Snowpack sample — Buffalo Mountain, Silverthorne, Colorado, USA (2/22/26, 2:02 PM MST)
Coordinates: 39.622, -106.113
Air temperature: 33 °F
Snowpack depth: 63 cm
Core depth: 20 cm
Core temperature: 23 °F
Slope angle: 11°, slope face: 116°
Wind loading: low
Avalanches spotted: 0
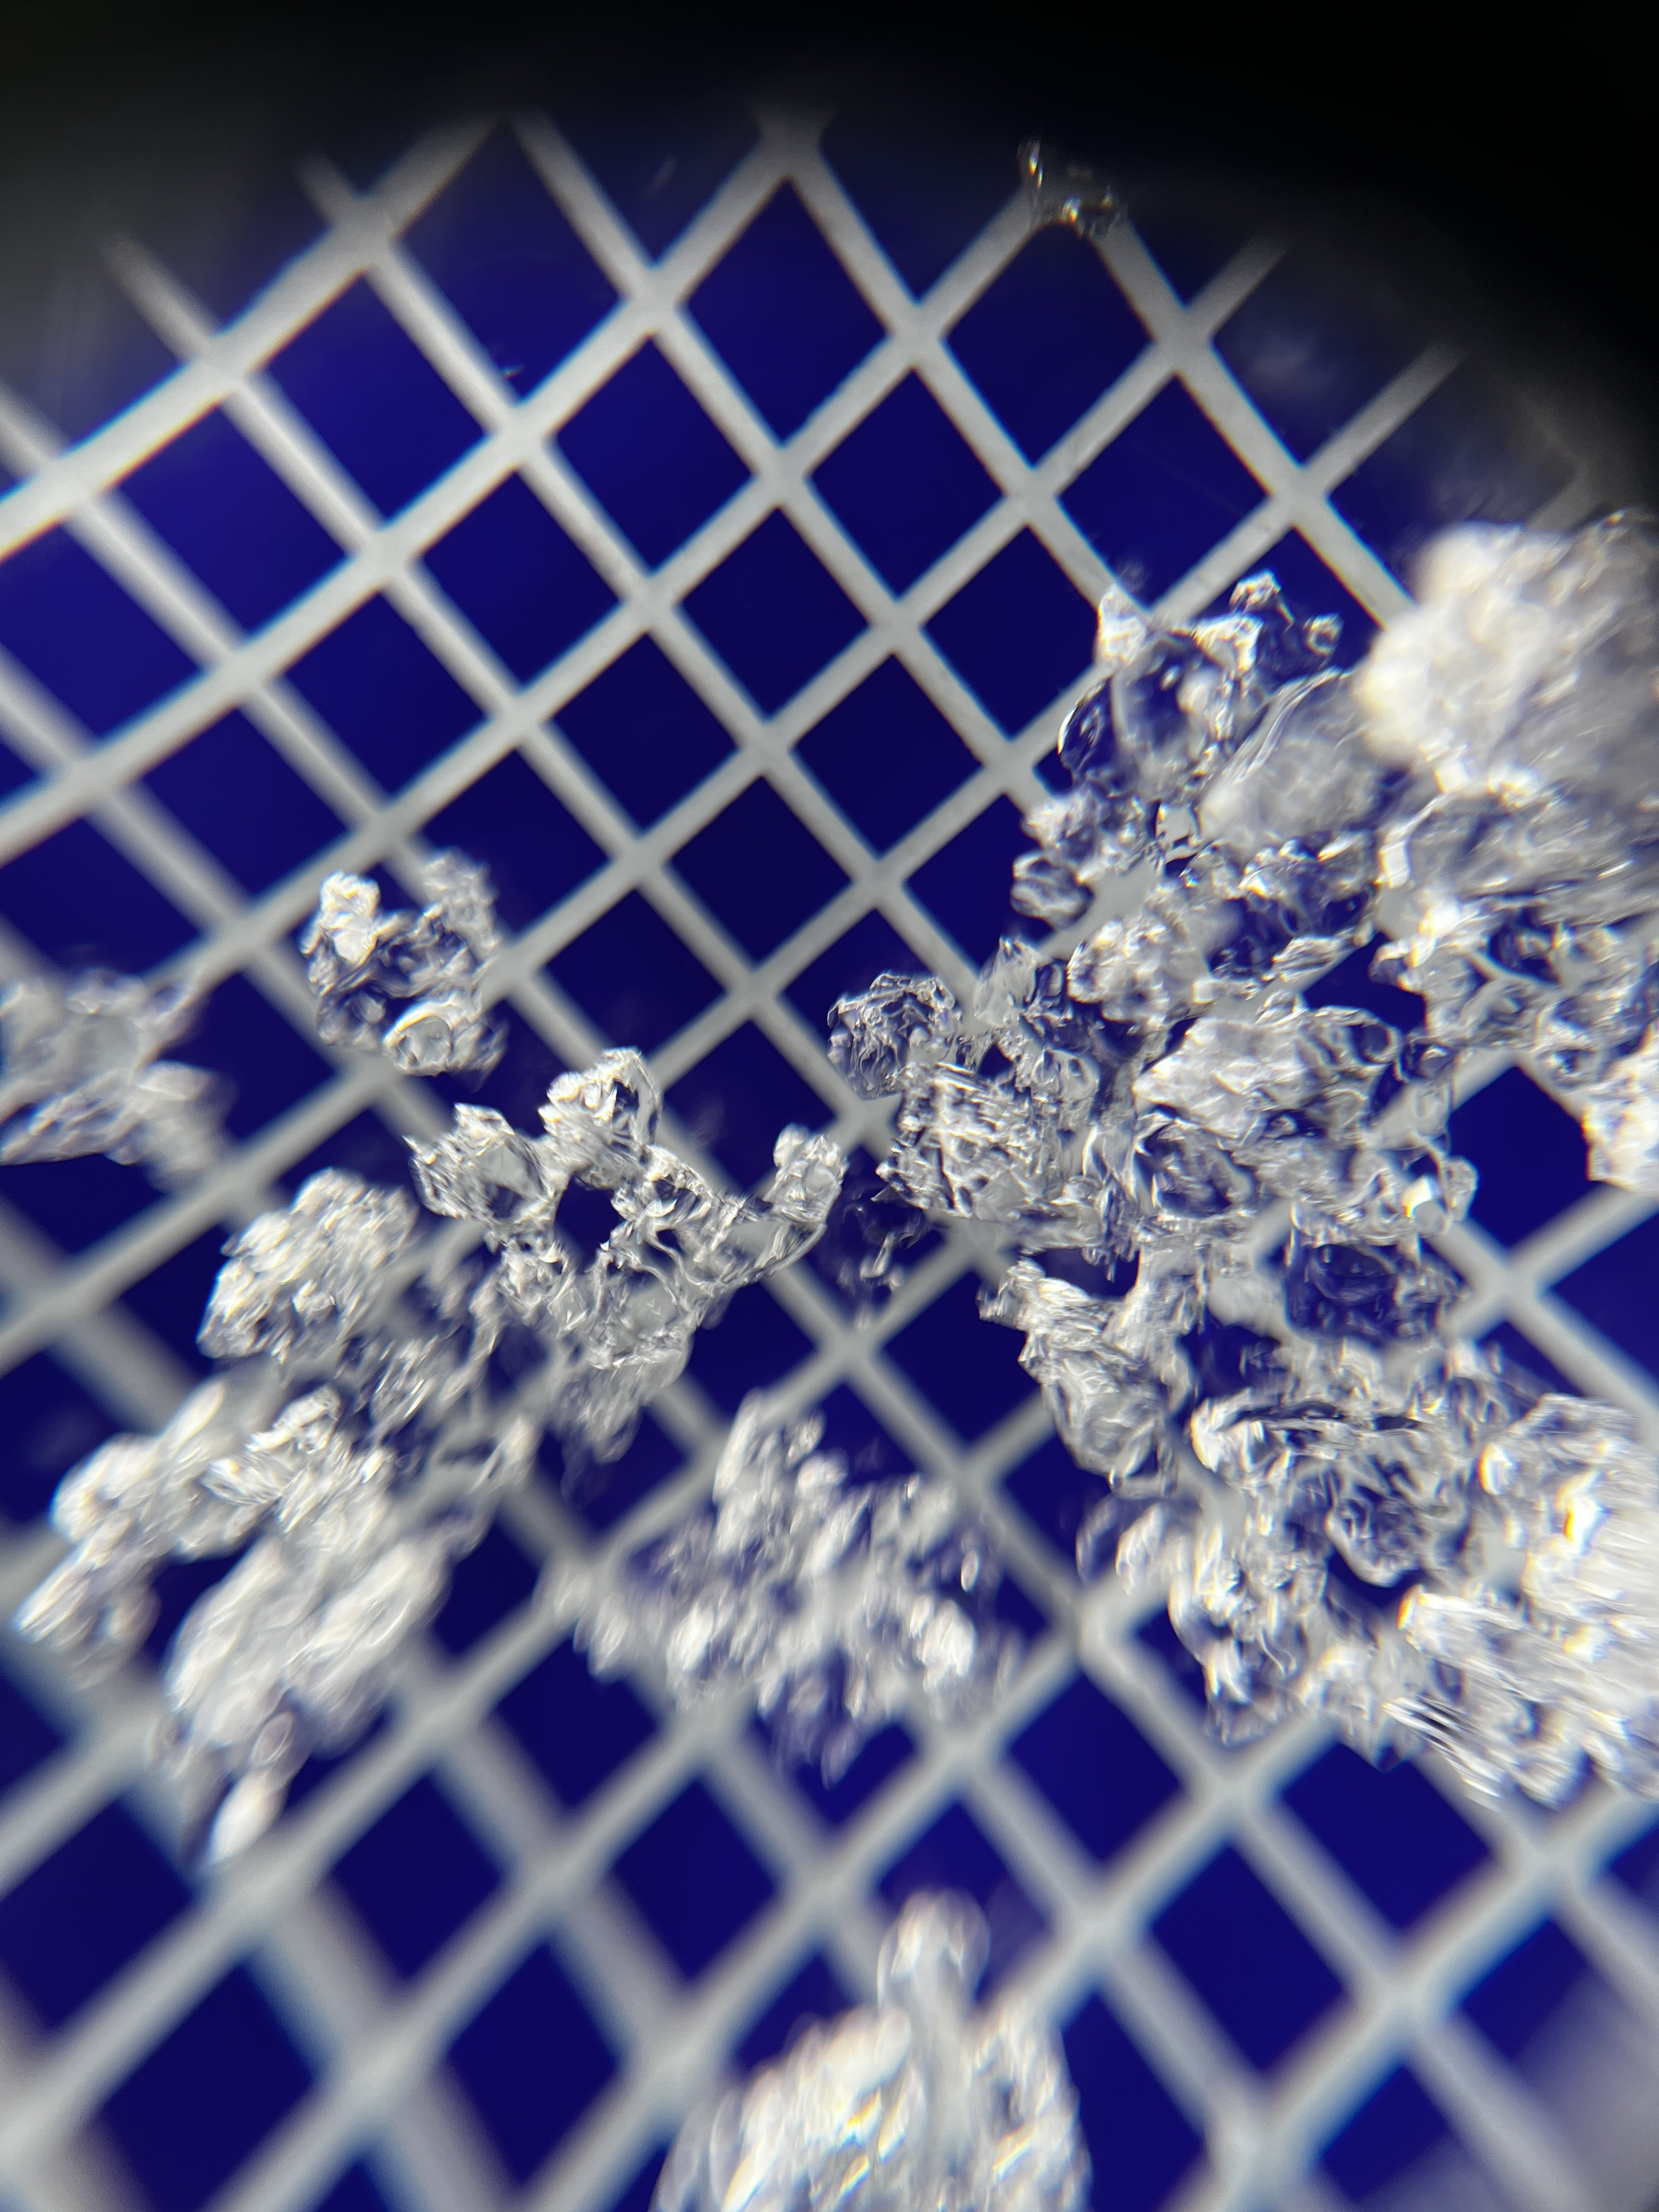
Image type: magnified_profile
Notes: In a firebreak similar to site 1, minimal wind loading with no spotted avalanches (not many faces in view though)